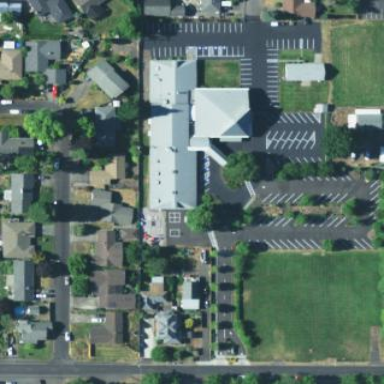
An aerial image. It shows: Building serving as place of worship.